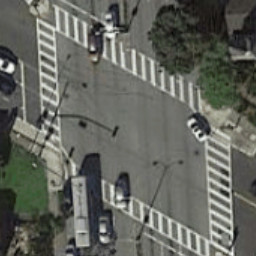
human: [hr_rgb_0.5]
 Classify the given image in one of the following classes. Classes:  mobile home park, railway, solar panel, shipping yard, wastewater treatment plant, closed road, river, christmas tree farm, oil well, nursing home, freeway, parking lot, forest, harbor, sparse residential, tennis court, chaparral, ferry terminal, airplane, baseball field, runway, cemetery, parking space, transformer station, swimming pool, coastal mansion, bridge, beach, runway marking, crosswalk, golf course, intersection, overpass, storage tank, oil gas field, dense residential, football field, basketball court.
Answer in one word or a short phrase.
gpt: crosswalk